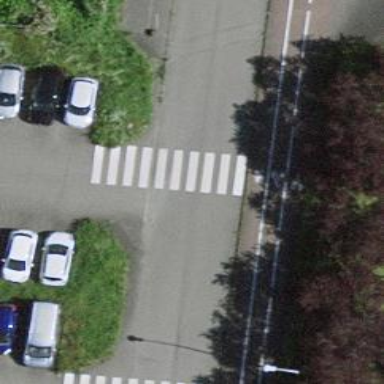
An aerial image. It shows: Marked crossing with zebra stripes on the road.